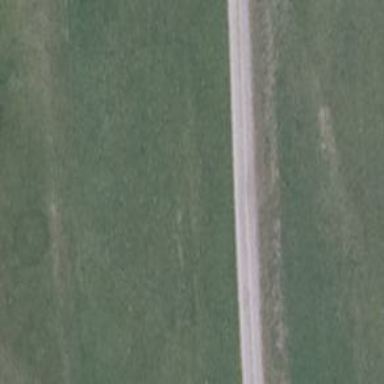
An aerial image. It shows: Track with grade3 surface. There is dyke embankment along the road.